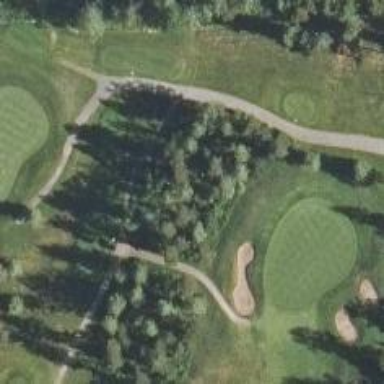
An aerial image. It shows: Path for both road and golf.